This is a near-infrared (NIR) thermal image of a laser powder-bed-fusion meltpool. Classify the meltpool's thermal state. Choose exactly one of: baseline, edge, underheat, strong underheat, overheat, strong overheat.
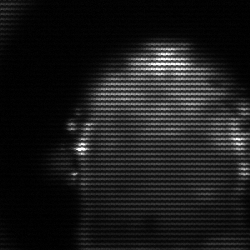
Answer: baseline